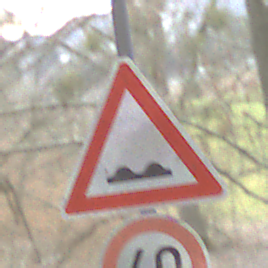
Verkehrszeichen: UnebeneFahrbahn
Zusatzzeichen unten: Geschwindigkeit60
Umgebung: Outdoor, Nature
Tageszeit: MorningAfternoon
Wetter: PartlyCloudy
Licht: Natural
Jahreszeit: NotSpecified
Kontrast: LowContrast